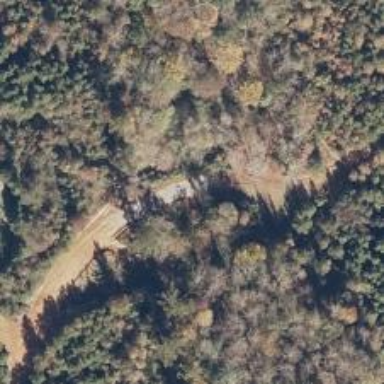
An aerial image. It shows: Culvert tunnel.